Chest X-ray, PA view. Patient: 60 years old, sex M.
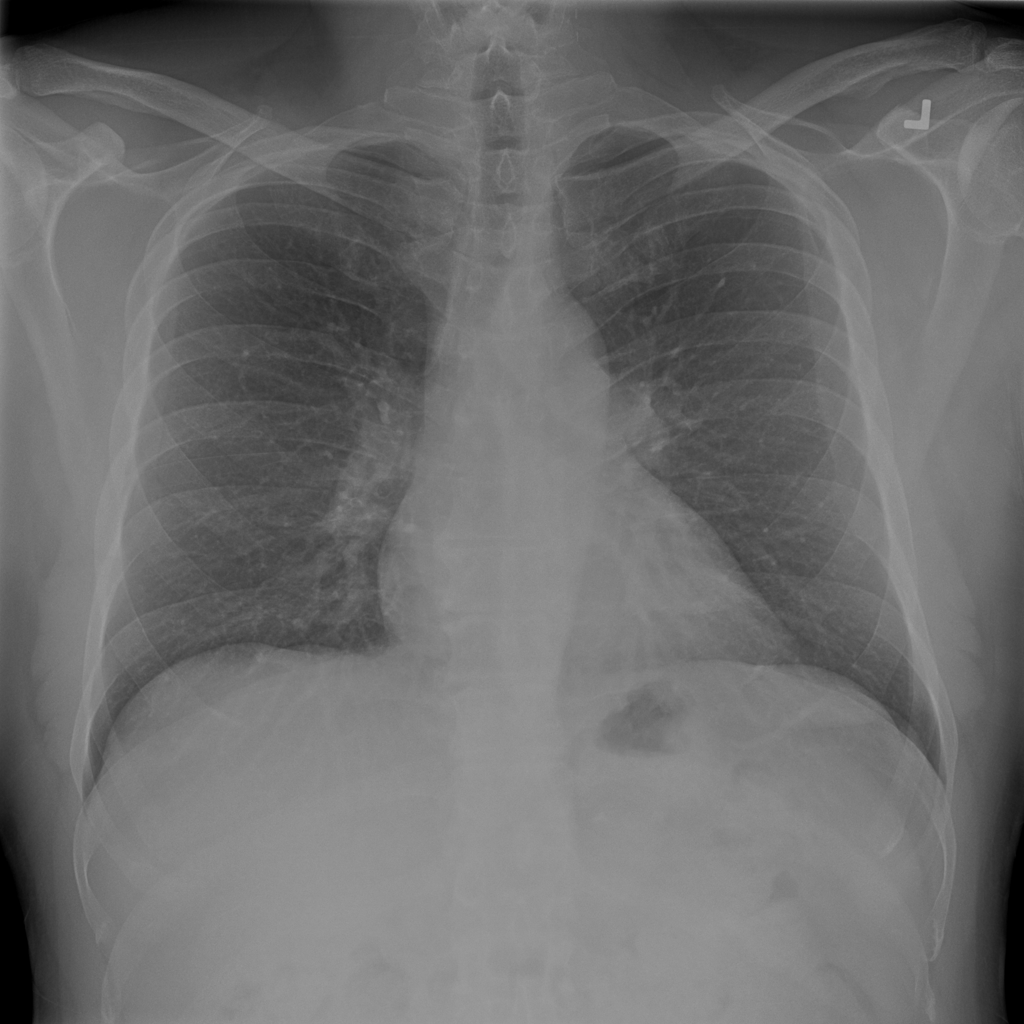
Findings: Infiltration